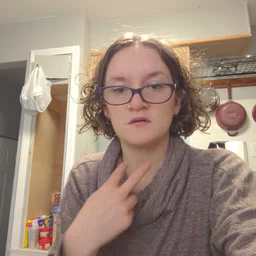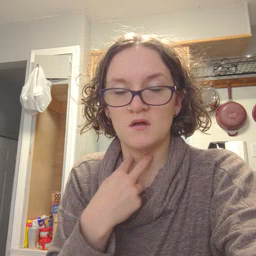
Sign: stuck